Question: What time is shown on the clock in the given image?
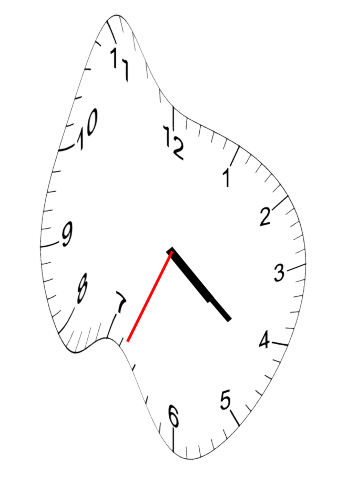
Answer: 04:21:34